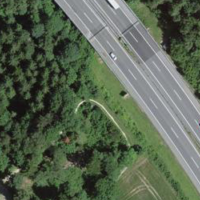
EUNIS habitat code: 57
Species observed at this site:
Pulmonaria obscura